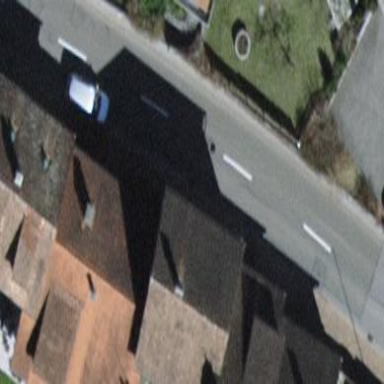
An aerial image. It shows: Terrace building with gabled roof.